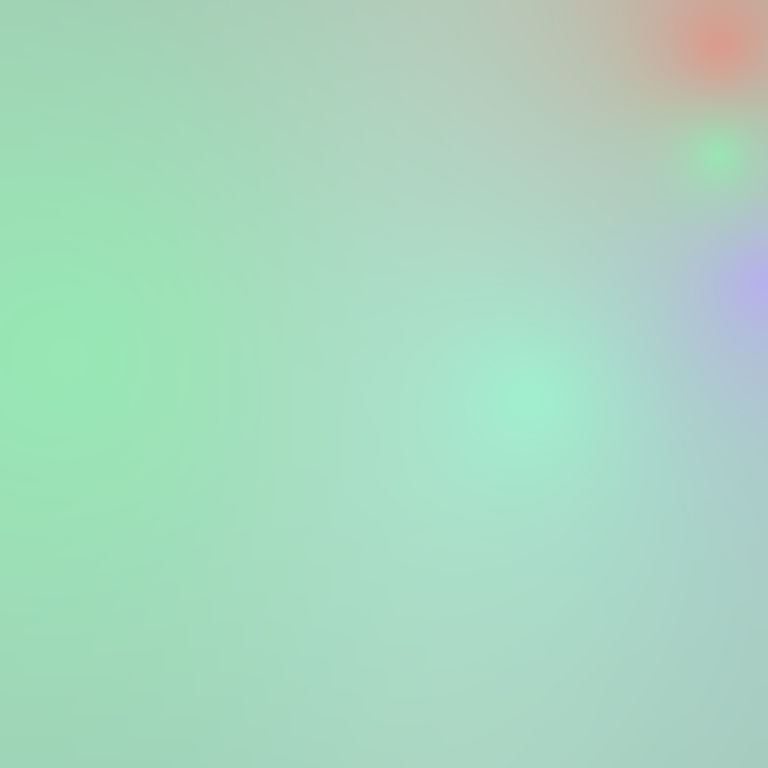
Abstract light effect, smooth gradient from soft green to gentle pink, calm atmosphere, diffuse glow, no room, no furniture, no objects.